Interaction volume radius: 10 \u00c5
Interaction volume height: 10 \u00c5
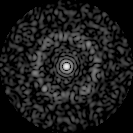
Disorder parameter: 0.8376